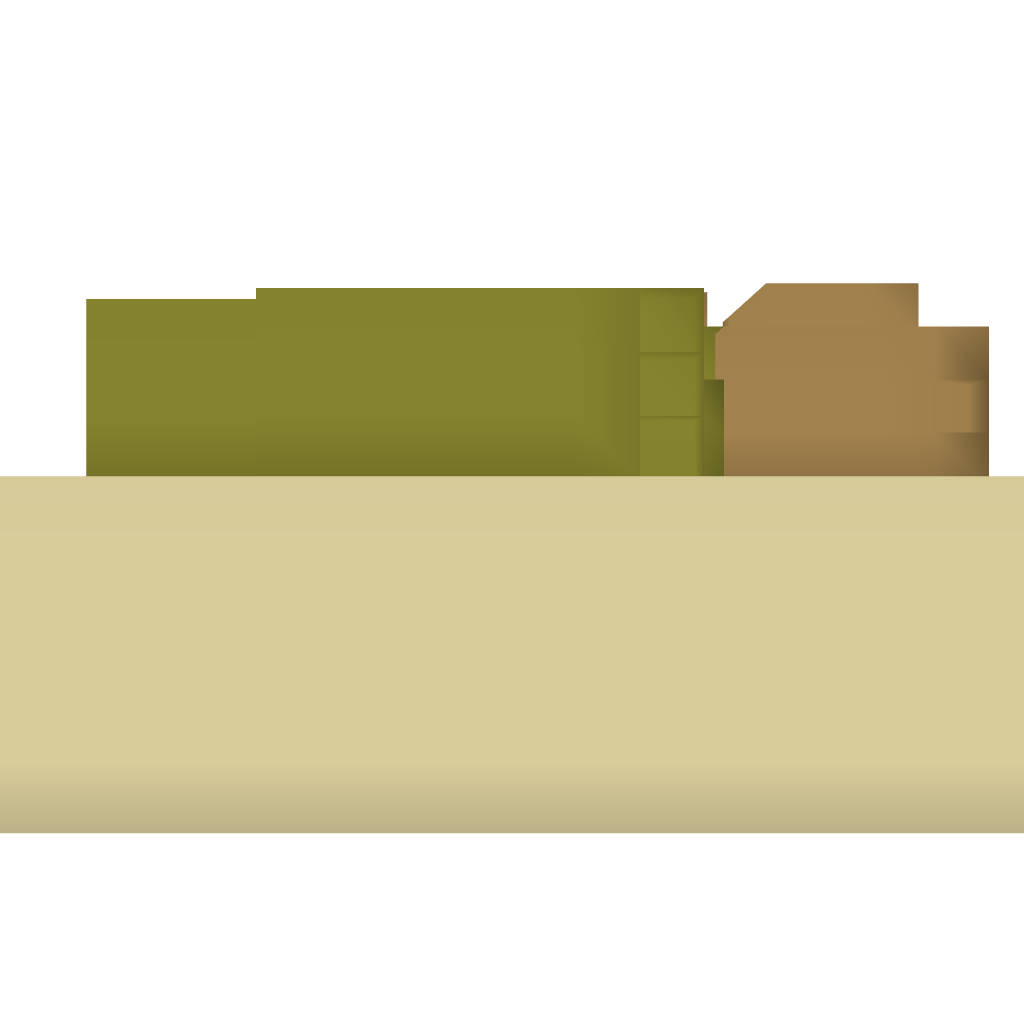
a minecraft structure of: Secret Room House